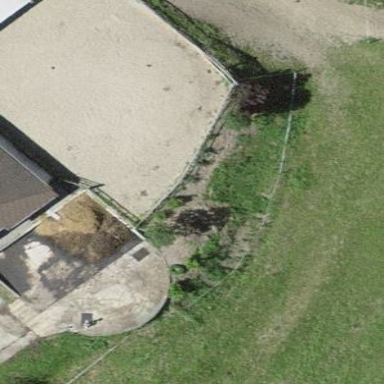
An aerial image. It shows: Equestrian pitch for leisure land sports.